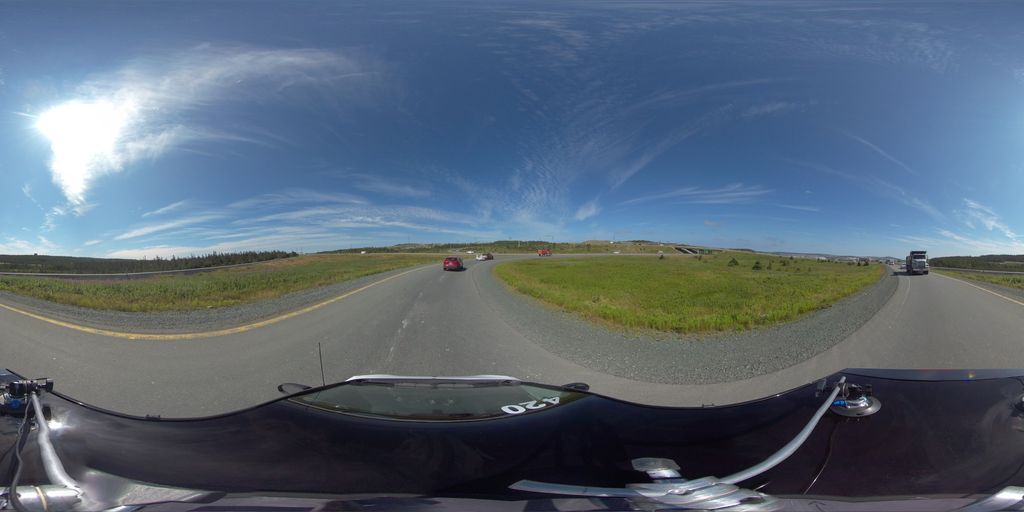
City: st_johns